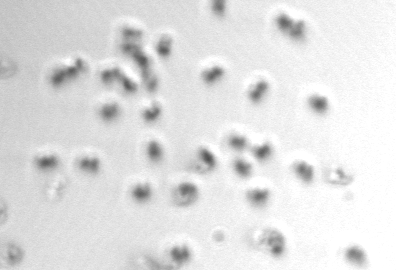
Label: Phaeocystis